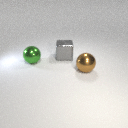
large green metal sphere in front of large gray metal cube